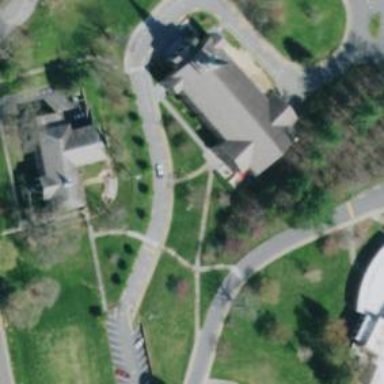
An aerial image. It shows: College building.